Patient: sex M, age 77
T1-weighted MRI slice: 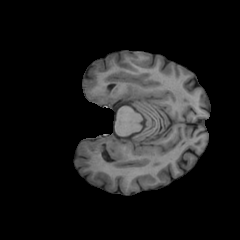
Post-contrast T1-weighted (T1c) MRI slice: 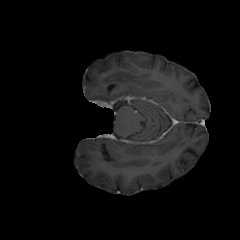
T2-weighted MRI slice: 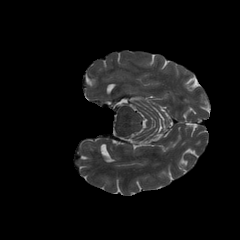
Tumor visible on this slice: no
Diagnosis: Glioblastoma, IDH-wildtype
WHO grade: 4